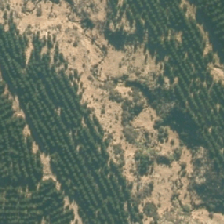
Land cover: low_producing_grassland